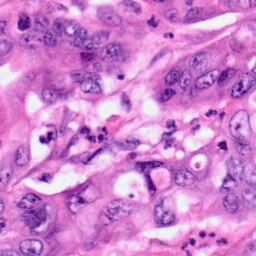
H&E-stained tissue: Pancreatic